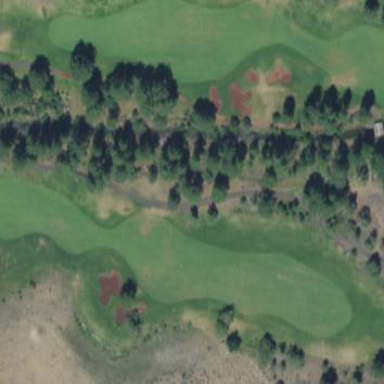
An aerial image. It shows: Grassy area designated as golf fairway.